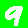
Digit: 9